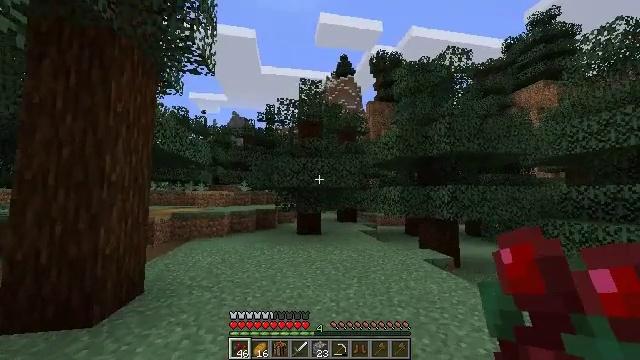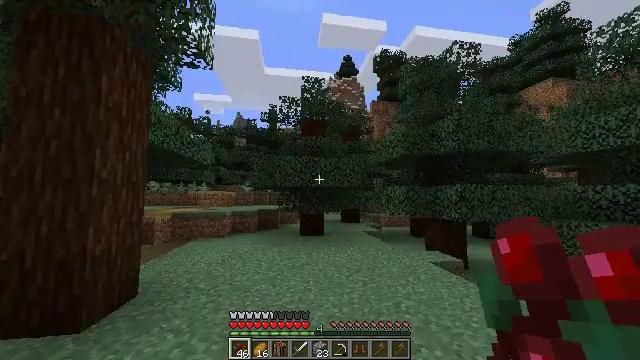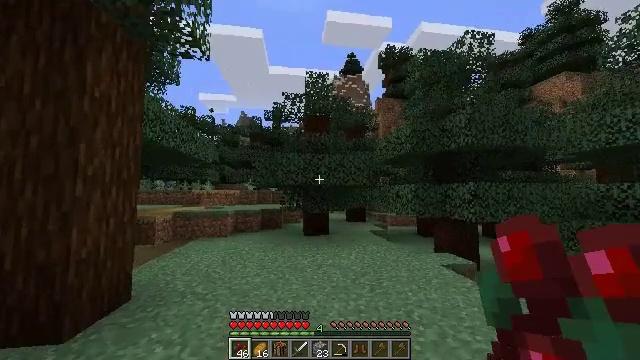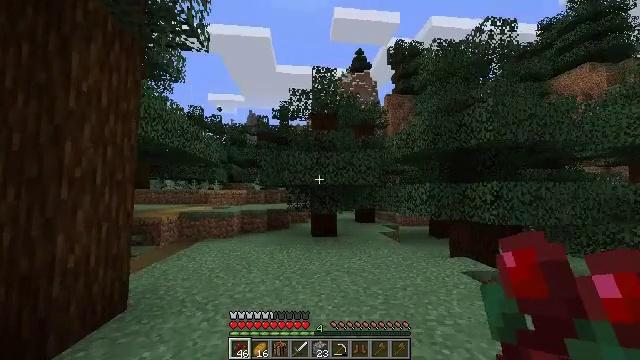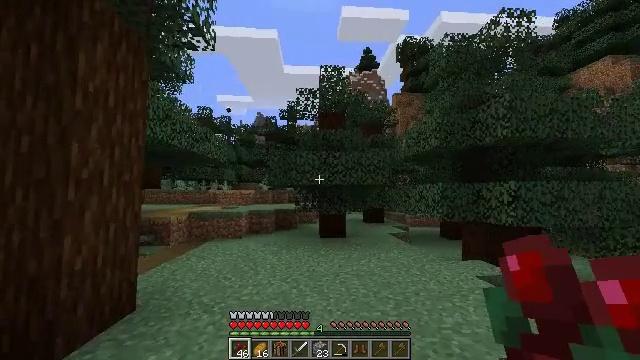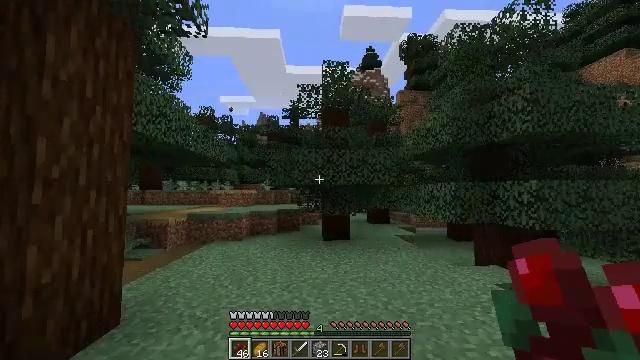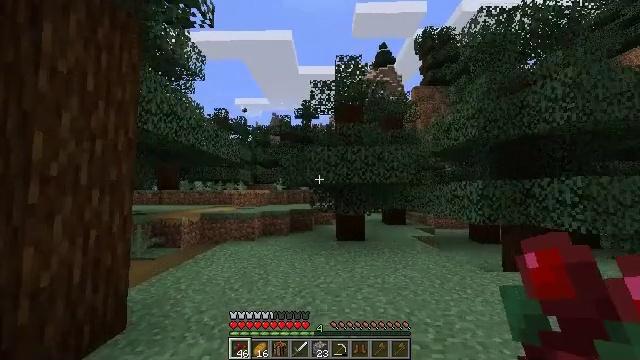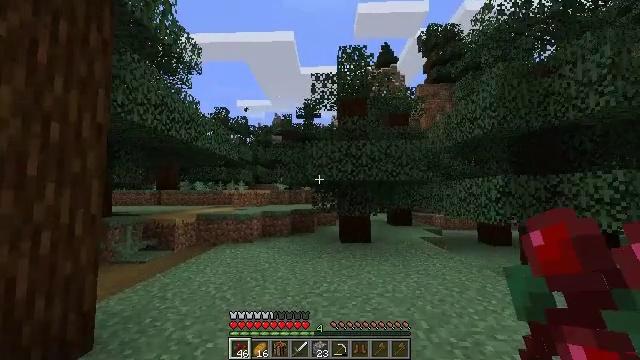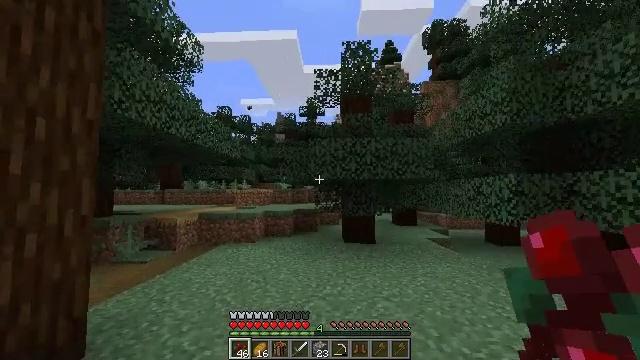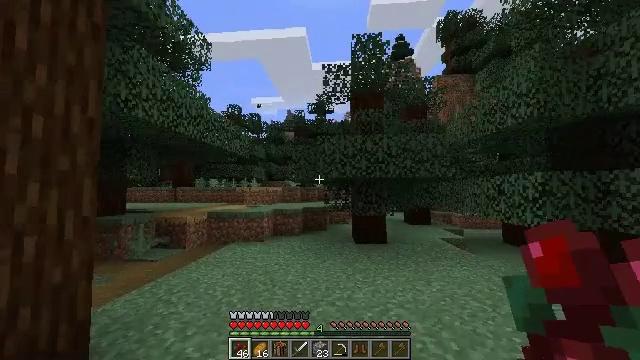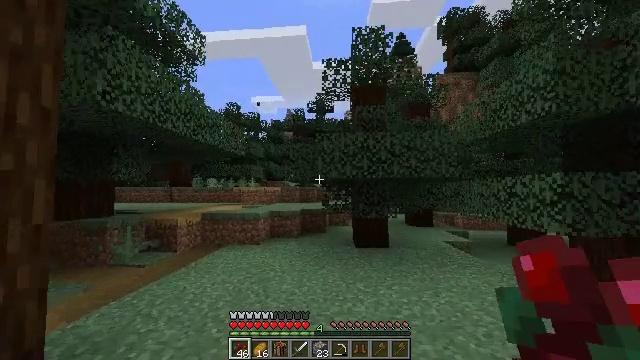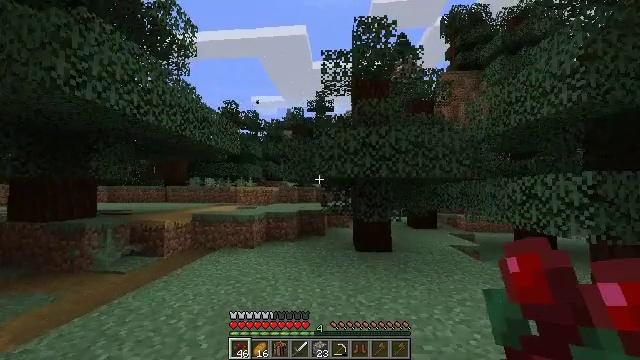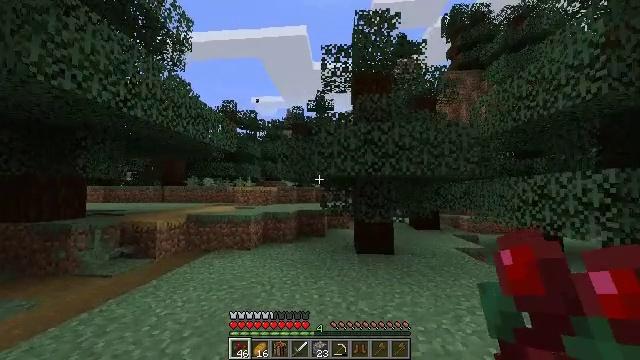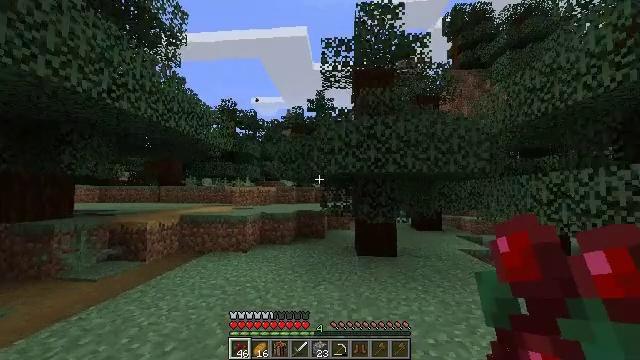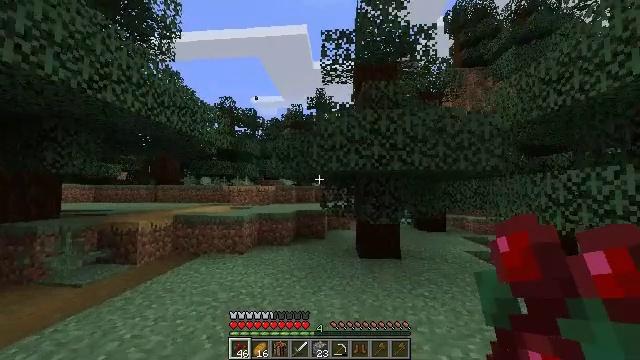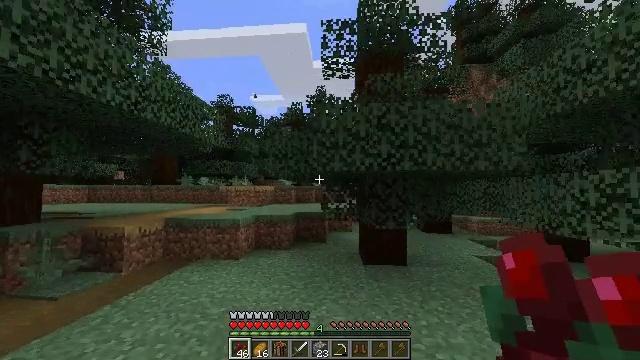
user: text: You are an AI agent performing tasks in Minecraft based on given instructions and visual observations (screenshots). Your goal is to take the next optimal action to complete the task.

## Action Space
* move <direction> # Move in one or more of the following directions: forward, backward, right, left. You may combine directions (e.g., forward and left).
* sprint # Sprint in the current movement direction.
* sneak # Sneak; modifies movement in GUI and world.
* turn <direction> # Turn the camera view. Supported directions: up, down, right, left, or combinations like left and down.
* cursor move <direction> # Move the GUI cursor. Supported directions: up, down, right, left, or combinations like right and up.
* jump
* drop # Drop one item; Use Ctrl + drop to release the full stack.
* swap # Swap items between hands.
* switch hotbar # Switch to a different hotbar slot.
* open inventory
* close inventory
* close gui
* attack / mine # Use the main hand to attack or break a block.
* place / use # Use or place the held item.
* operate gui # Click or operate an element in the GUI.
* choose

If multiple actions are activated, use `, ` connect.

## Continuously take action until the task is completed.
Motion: motion action
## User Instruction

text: Mine the blue bed to pick it up.
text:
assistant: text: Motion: move forward, sprint
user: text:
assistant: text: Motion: move forward, sprint, turn left
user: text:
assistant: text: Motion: move forward, sprint, turn left
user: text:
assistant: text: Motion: move forward, sprint, turn left
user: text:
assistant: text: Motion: move forward, sprint
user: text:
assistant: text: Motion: move forward, sprint, turn left
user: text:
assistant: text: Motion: move forward, sprint
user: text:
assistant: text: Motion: move forward, sprint
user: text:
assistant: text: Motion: move forward, sprint, turn left
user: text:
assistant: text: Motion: move forward, sprint
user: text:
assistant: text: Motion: move forward, sprint
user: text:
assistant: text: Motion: move forward, sprint
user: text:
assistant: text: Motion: move forward, sprint
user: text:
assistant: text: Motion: move forward, sprint
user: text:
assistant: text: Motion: move forward, sprint
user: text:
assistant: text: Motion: move forward, sprint
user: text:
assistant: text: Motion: move forward and move left, sprint
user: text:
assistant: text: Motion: move forward and move left, sprint
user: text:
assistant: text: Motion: move forward and move left, sprint
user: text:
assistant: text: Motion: move forward and move left, sprint
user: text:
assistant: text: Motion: move forward and move left, sprint
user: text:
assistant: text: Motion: move forward and move left, sprint
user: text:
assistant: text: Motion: move forward and move left, sprint
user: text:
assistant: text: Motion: move forward and move left, sprint
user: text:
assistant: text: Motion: move forward and move left, sprint
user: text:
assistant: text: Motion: move forward and move left, sprint
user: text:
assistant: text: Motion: move forward, sprint
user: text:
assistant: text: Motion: move forward, sprint
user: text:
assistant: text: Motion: move forward, sprint
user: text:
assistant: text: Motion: move forward, sprint